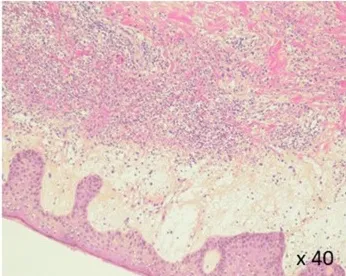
Histopathology of a Sweet's syndrome lesion. The biopsy specimen (B) shows a confluent neutrophilic infiltrate in the reticular dermis and edema in the papillary dermis (hematoxylin and eosin staining).
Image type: pathology (h&e)